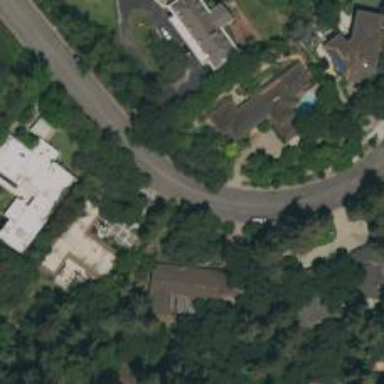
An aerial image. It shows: Residential road with sidewalk on the left side.